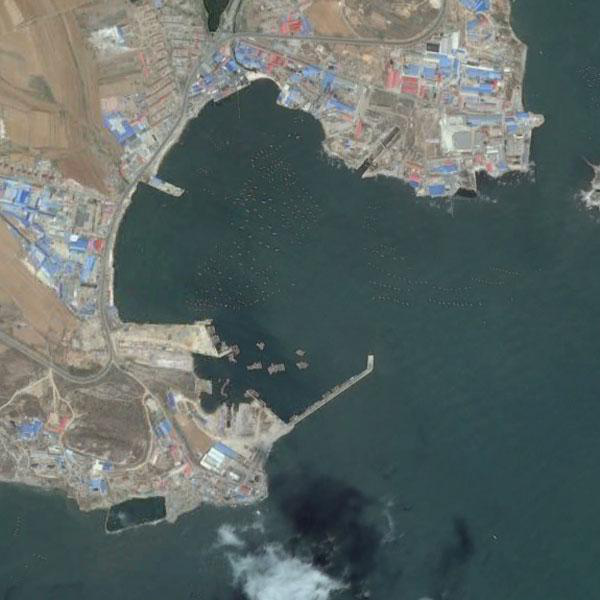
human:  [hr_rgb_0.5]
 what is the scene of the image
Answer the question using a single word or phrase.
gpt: port